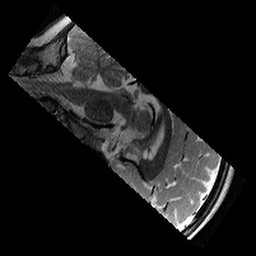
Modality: T2w
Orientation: sagittal
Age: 9
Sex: female
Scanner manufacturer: siemens
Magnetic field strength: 3 T
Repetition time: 9.23 s
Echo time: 0.067 s